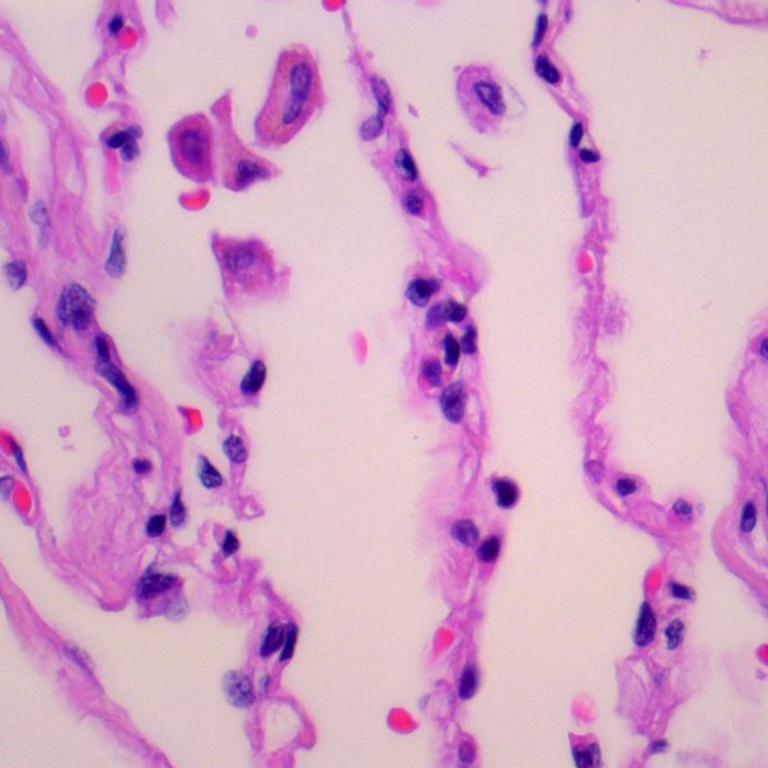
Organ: lung
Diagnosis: benign